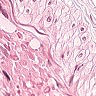
Metastatic tissue present: no